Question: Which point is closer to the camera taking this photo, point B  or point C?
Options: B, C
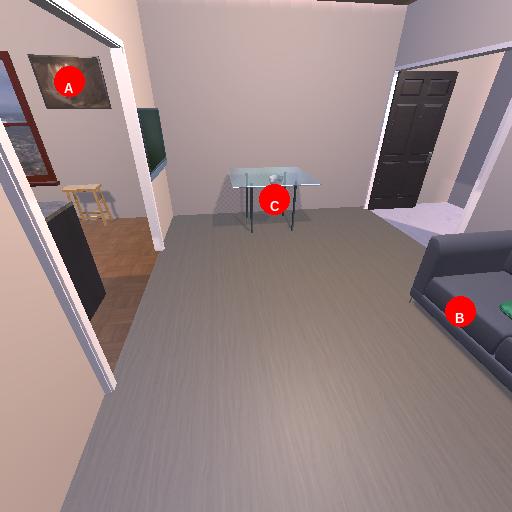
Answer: B